Question: I am trying to take a Full Backup of a database size about 75GB.
It is 'SQL Server 2000 - 8.00.2055 x86' version. I have plenty of disk space where the backup is being created. So disk space isn't an issue.
The backup process starts fine but half way through it errors out just saying 'with status = 33'.

I have looked into the Error Log and it is showing the error command the Enterprise Manager executed to take the backup with exactly the same error message, Status 33, which doesn't really help :S
I have been looking for any information online but couldn't find anything.... Any suggestions any solutions any pointers in the direct direction is much appreciated.......
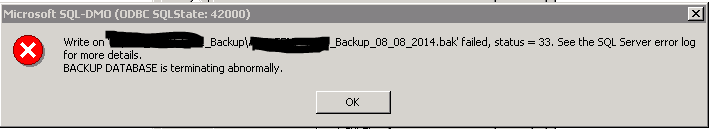
Answer: Further investigation and "Googling" solved the issue, The issue was with drive, It was compressed and SQL Server did not like that.
## Solution
Removed the compression from Drive and this time backup completed without any errors and much faster.